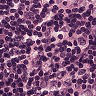
Metastatic tissue present: yes